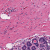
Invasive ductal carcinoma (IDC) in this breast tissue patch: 0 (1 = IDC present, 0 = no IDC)